Question: When I try to run an Android emulator, I get the following error screen. The same occurs when I export the apk. When I go to the directory where the apk will be saved, the apk file is not there.
Thank you,
christophe

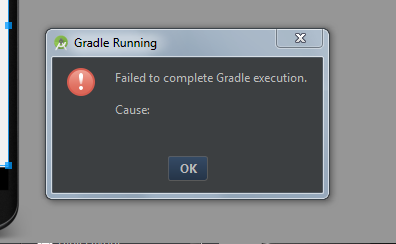
Answer: I had the same issue, this problem will be fixed by doing the below step.
Go to
> File->Setting->Gradle->Gradle Vm Option
For Android Studio 1.2
> File->Setting->Build, Deployment &Execution->Build Tools->Gradle->Gradle Vm Option
, Now put this value '-Xmx256m' in the box, and hit the Apply button.